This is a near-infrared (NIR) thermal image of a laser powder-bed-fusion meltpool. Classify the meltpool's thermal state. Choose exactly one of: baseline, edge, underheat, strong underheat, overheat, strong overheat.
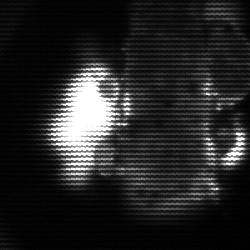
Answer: strong underheat